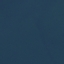
Label: SeaLake